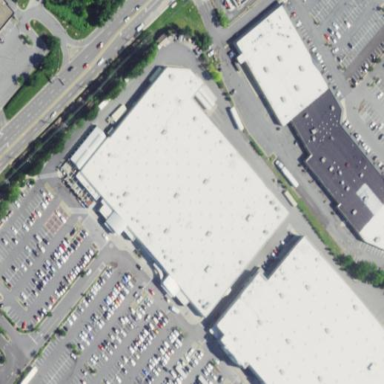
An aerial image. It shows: Retail building housing supermarket.